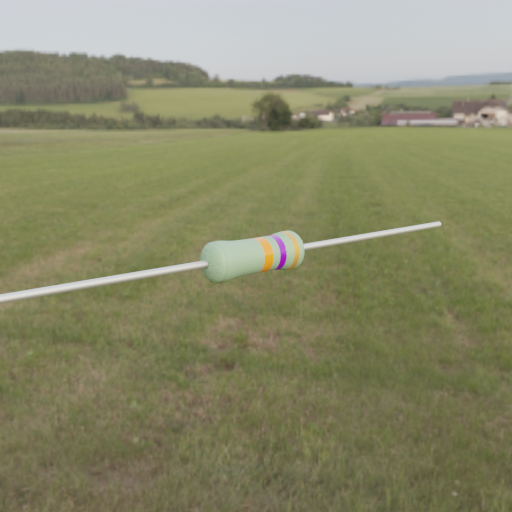
Resistor colour bands (in order): orange, violet, gold